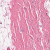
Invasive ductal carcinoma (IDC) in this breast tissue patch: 0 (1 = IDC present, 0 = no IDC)